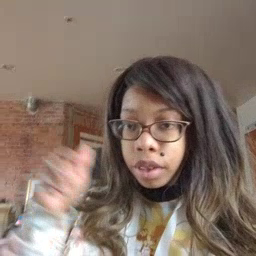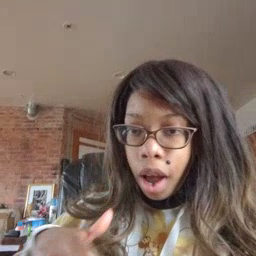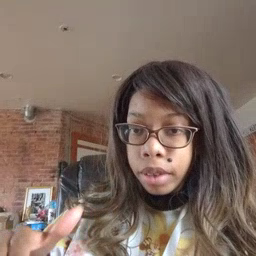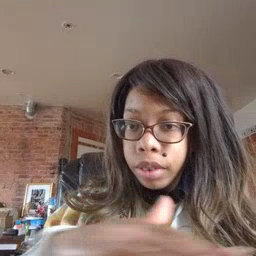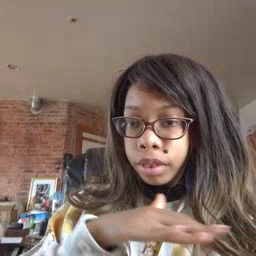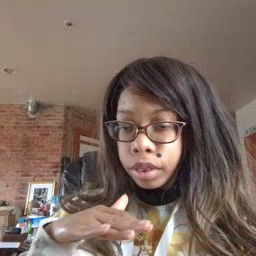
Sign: backyard